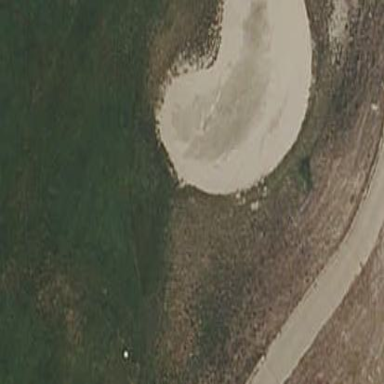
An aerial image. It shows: Sand bunker on golf course.